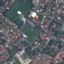
Label: Residential